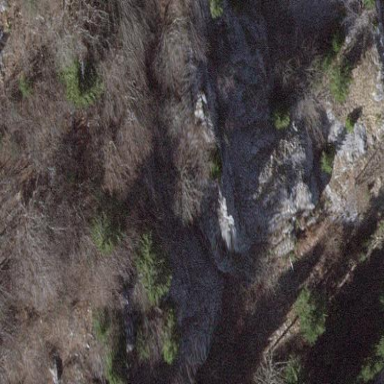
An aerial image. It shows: Landscape of bare rock.